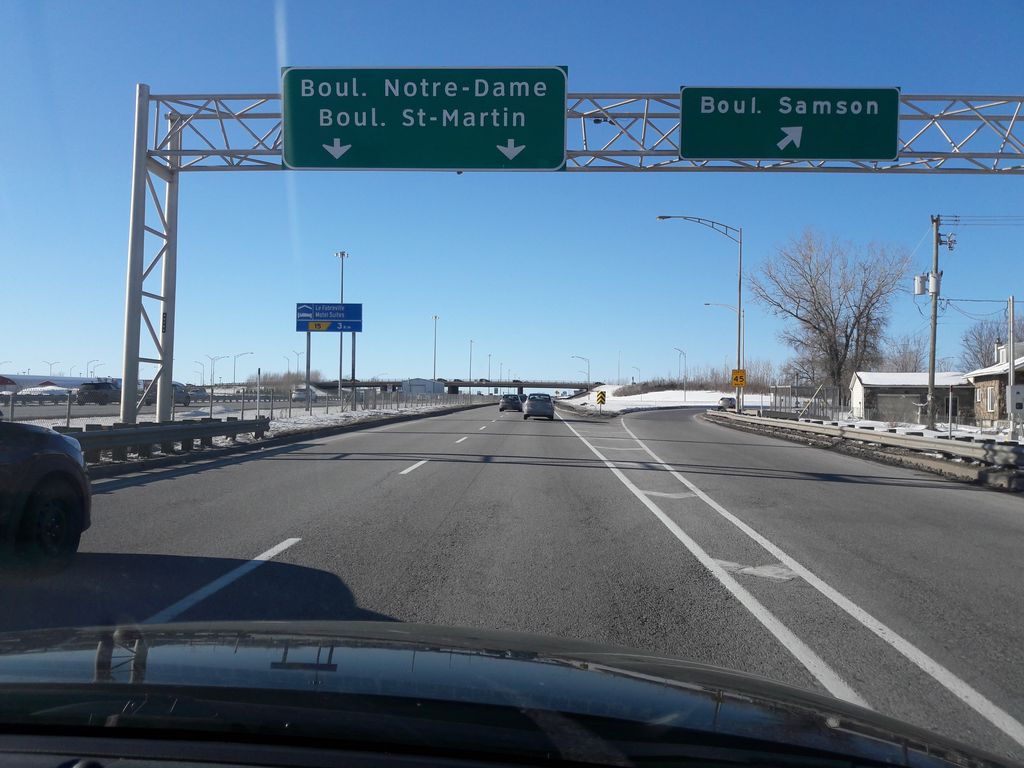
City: montreal